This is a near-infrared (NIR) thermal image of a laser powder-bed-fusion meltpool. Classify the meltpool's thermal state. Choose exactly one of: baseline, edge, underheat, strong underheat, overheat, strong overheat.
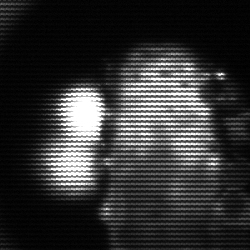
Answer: strong underheat